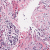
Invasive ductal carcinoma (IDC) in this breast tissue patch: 1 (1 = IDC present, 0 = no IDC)